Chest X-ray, PA view. Patient: 11 years old, sex F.
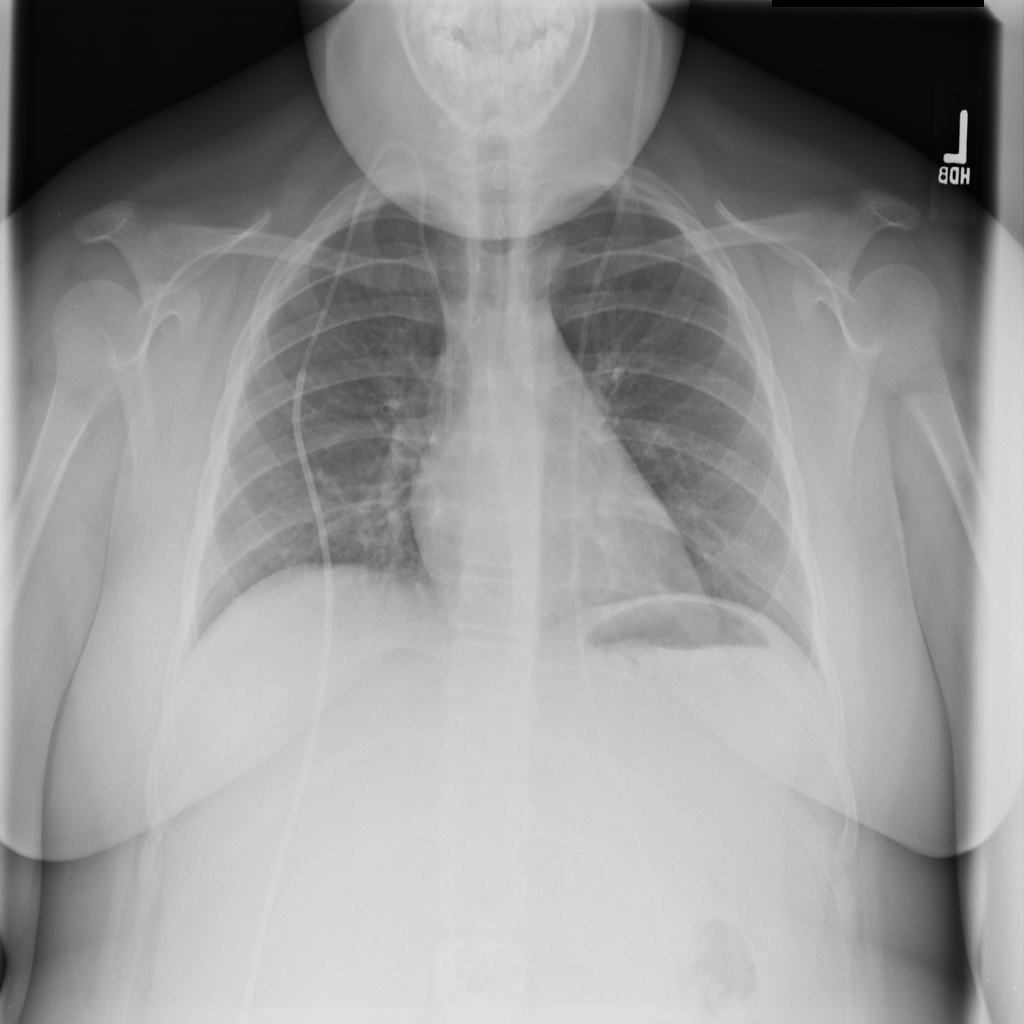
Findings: No Finding